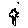
Label: tree